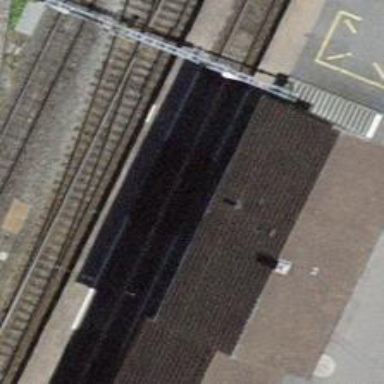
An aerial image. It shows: Train station building.